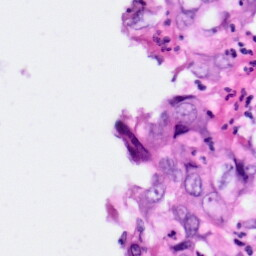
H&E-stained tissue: Pancreatic